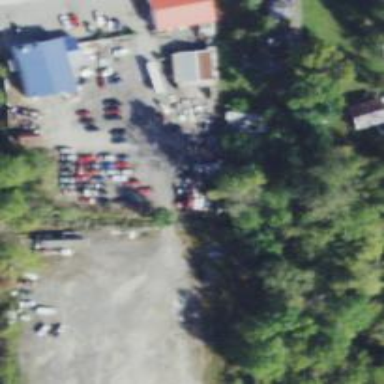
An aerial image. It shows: Scrap yard situated in industrial area.